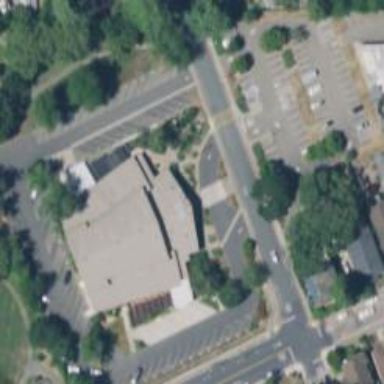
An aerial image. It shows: Community centre building.